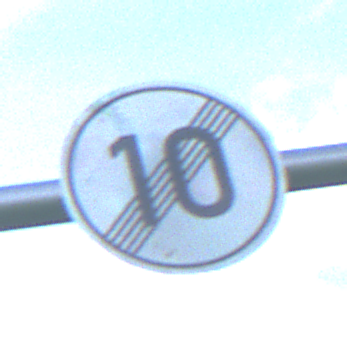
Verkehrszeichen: EndeGeschwindigkeit10
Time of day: MorningAfternoon
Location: Outdoor (Nature)
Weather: PartlyCloudy
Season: NotSpecified
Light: Natural